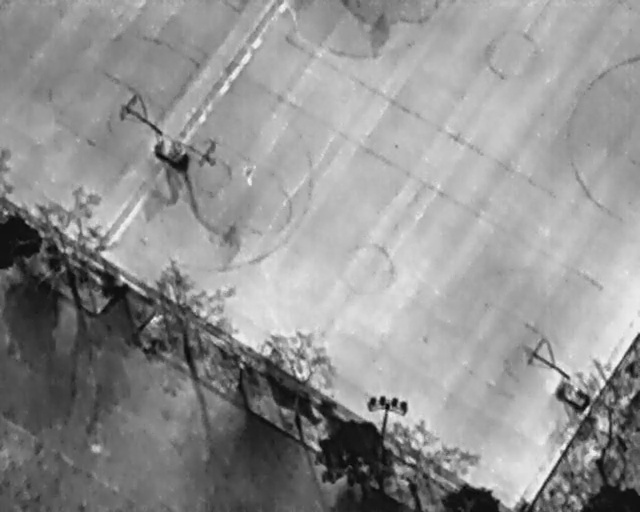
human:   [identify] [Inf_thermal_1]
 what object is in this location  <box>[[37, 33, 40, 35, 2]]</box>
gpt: <ref>1 medium person at the center</ref>